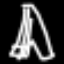
Label: The Eiffel Tower